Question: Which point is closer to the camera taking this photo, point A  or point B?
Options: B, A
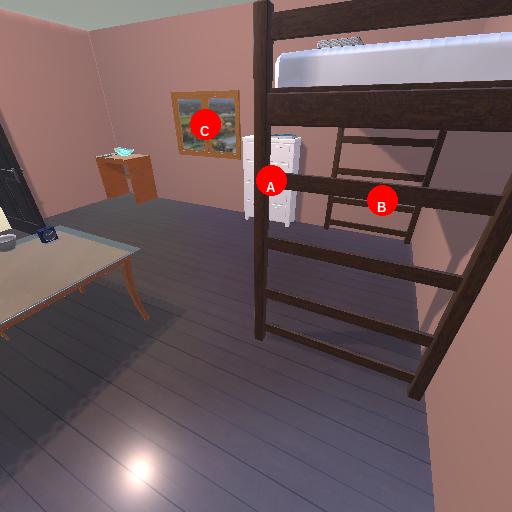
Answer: B